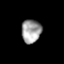
Tissue: skin
Cell type: Epithelial cells
Senescence score: 0.2708
Nuclear area (px): 456
Mean DAPI intensity: 158.329